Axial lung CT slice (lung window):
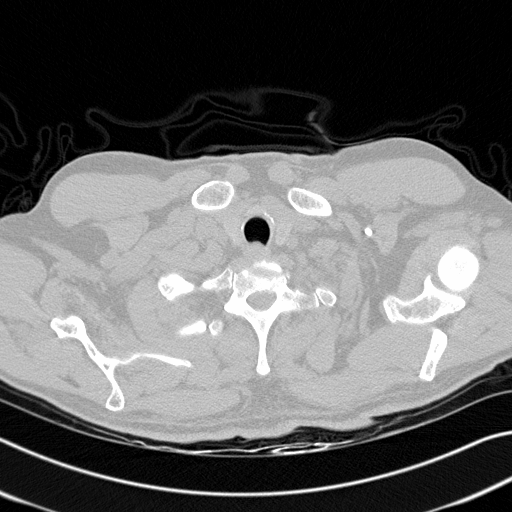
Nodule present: no